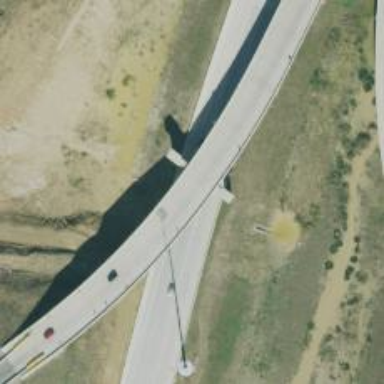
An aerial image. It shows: Bridge on motorway link.